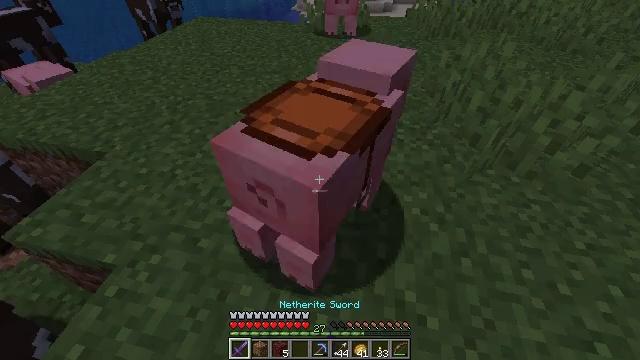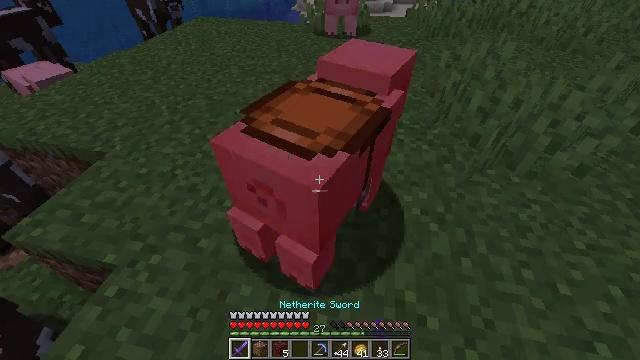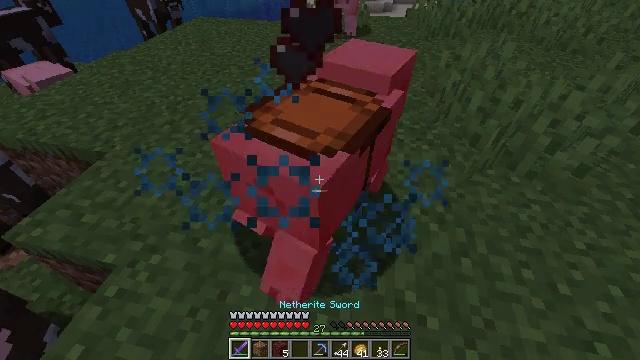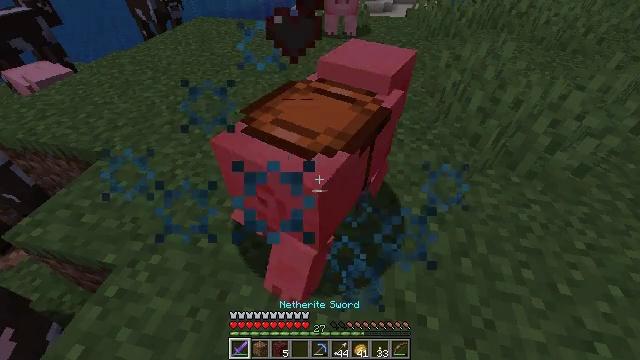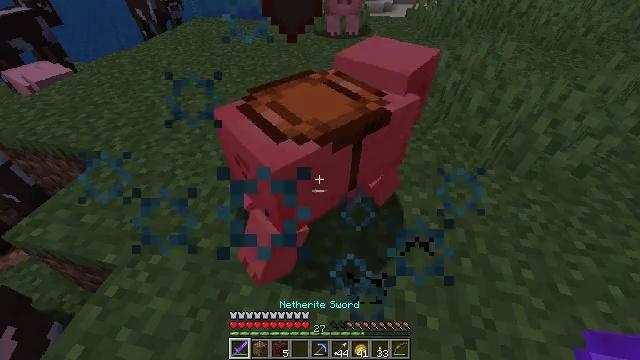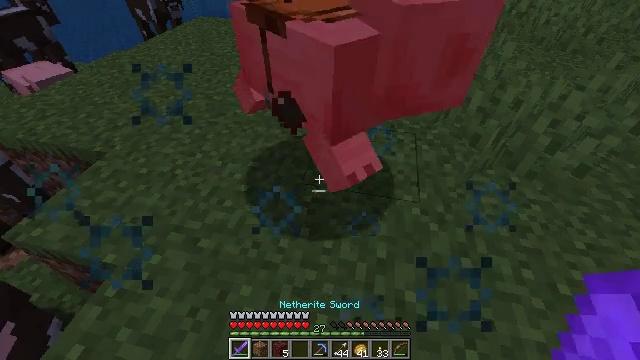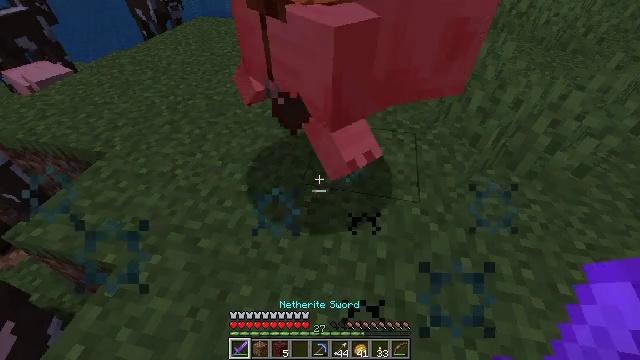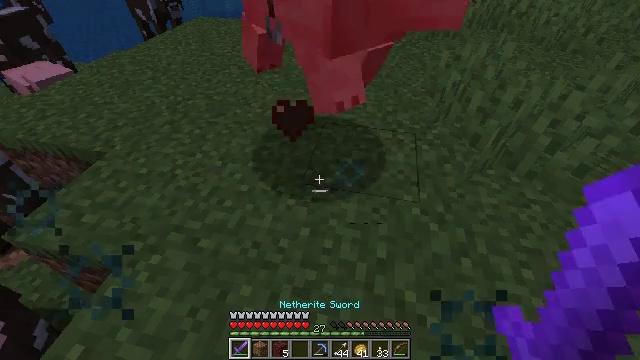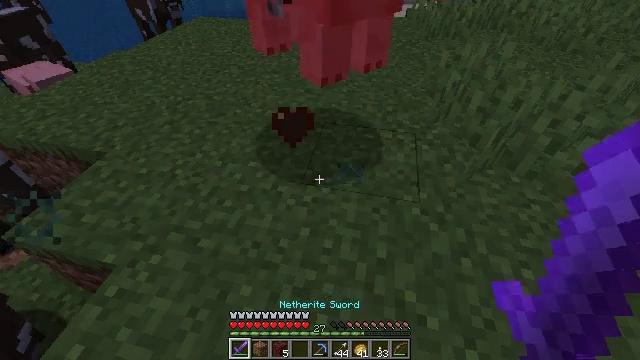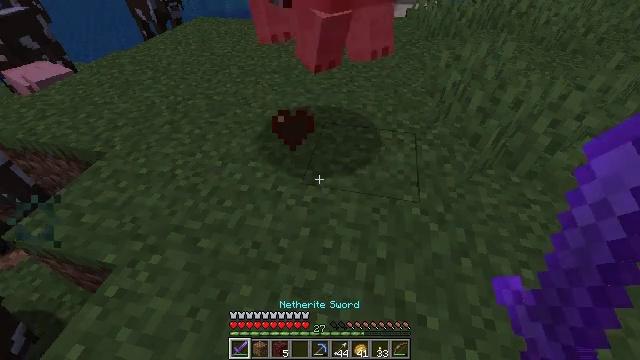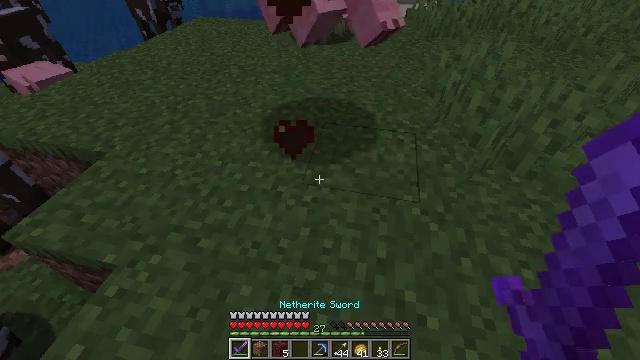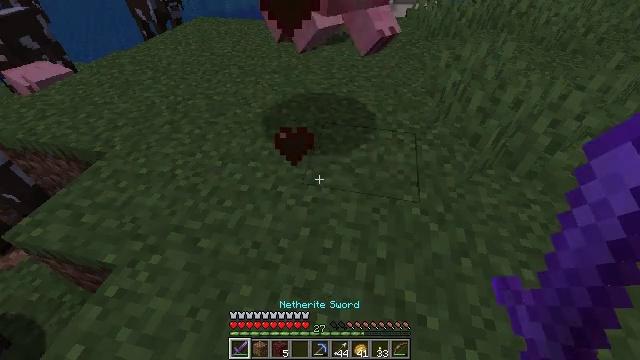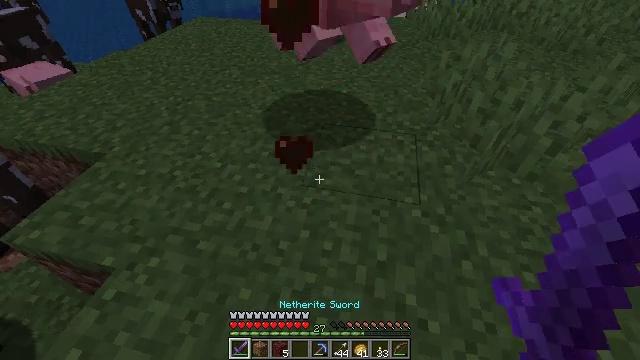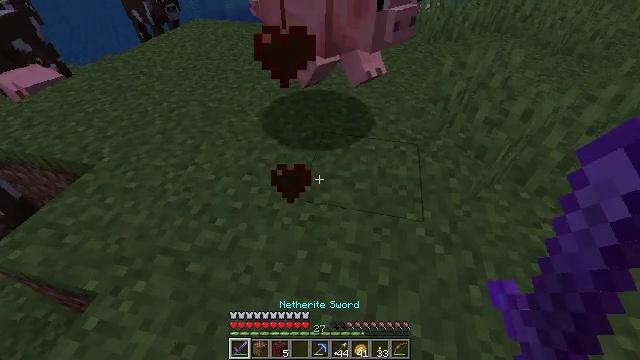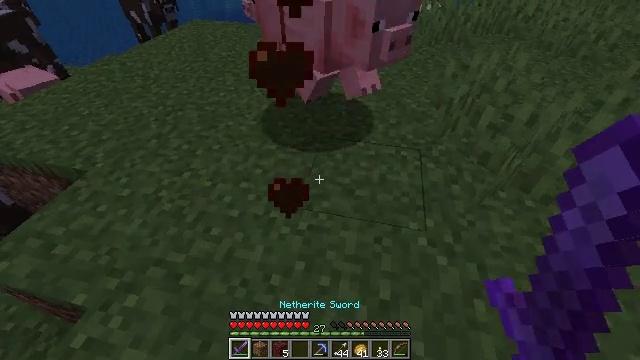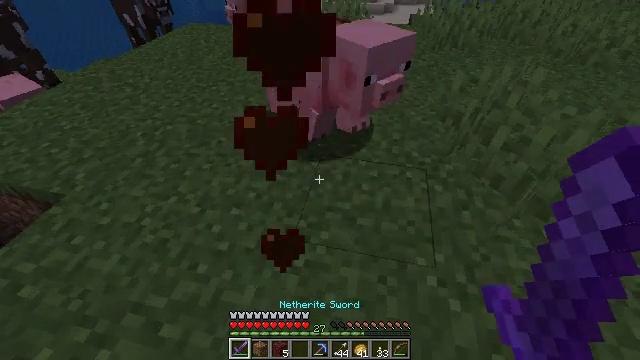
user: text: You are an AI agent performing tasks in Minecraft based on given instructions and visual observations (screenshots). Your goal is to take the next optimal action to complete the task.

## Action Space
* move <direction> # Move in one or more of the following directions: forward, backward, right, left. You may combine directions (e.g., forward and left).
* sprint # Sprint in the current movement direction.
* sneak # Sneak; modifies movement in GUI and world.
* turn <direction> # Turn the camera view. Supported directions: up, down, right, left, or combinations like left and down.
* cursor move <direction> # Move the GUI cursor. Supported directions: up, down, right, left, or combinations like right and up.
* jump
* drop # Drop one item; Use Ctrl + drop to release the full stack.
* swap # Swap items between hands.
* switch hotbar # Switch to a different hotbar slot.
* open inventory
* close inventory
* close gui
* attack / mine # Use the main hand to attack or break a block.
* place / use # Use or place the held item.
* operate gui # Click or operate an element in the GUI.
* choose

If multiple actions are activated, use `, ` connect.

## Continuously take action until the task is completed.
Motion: motion action
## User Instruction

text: Hunt a pig.
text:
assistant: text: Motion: no_op
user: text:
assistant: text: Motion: no_op
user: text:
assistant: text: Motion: no_op
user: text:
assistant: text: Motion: no_op
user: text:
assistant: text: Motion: no_op
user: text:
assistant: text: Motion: no_op
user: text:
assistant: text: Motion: no_op
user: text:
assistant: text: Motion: no_op
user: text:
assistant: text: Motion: no_op
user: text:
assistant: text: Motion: no_op
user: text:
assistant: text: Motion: no_op
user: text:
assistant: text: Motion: move forward
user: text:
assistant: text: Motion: move forward
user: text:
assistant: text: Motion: move forward
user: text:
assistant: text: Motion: move forward
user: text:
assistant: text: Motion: move forward
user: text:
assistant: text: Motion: move forward
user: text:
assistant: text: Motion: move forward
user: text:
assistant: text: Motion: move forward
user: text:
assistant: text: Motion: no_op
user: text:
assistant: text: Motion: no_op
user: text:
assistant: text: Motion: attack / mine
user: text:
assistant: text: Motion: attack / mine
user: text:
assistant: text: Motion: attack / mine
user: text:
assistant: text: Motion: attack / mine
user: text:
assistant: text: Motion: turn right
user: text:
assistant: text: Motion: no_op